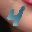
Label: 4